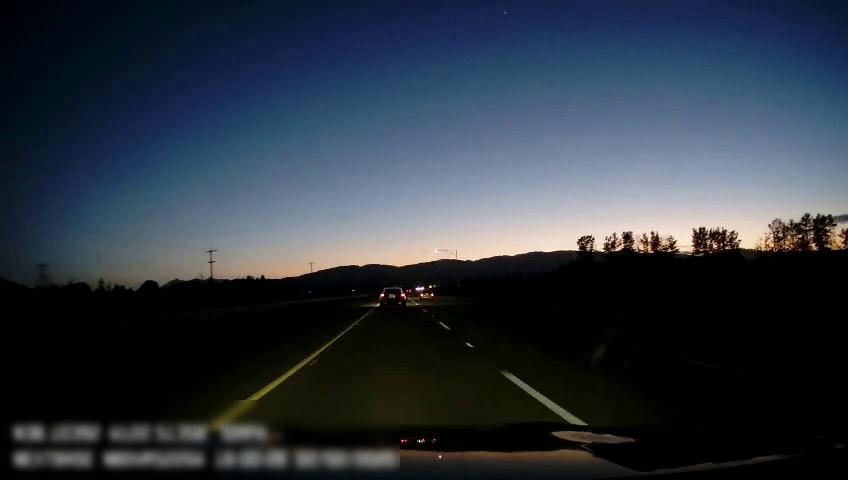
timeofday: Dusk/Dawn/Twilight
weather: Sunny
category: Drivable Space
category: Vehicles | Car
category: Vehicles | Car
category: Lanes | Current Lane
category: Lanes | Current Lane
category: Lanes | Alternate Lane